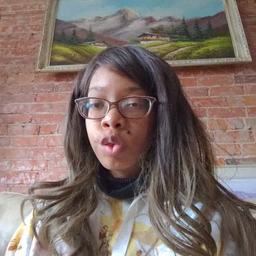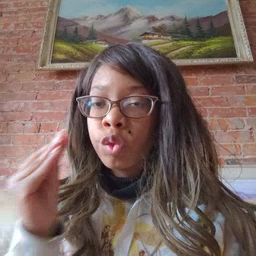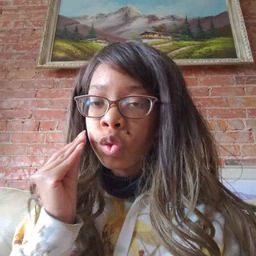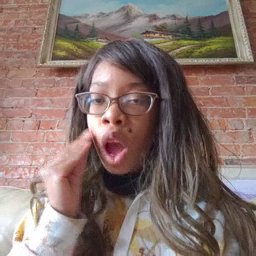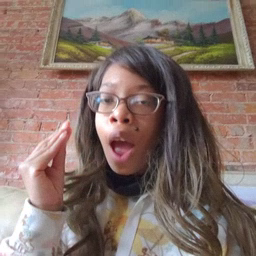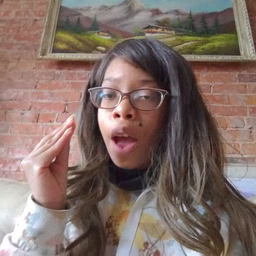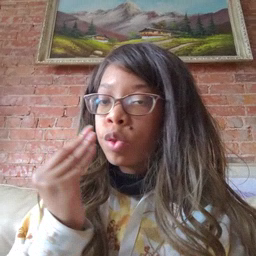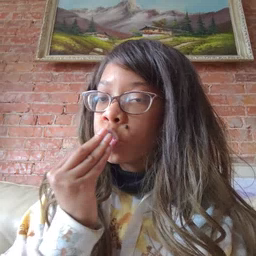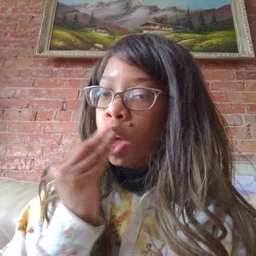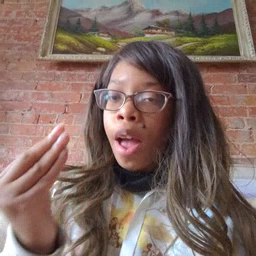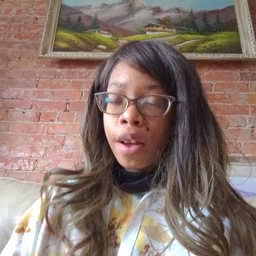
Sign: kiss